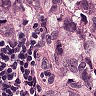
Metastatic tissue present: yes